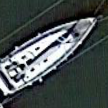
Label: Civil_yacht